Question: I've been having trouble implementing an algorithm to shift my textures given their positions and the cameras position. The first two pictures in the image explain what I'm trying to accomplish, but I can't figure out how to move them accordingly. I had created a program once upon a time that did this, but I've gone and lost it. Any ideas?
If it helps any, the Cameras/Viewports width and height are the same as the textures' width and height. The goal is the get them to shift positions, giving the illusion of an infinite plane. (With out having to draw an infinite plane, lol.)

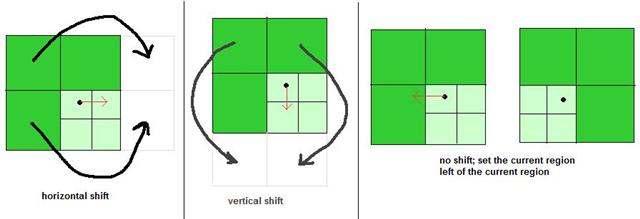
Answer: After a couple hours of trial and error, I finally figured out how to get the regions/textures/rectangles to move accordingly. For those who want the solution,
'''
if ((int)Math.Abs(region.X - camPos.X) > region.Width * 2)
{
region.X += region.Width * 2;
}
if (camPos.X < region.X - region.Width)
{
region.X -= region.Width * 2;
}
if ((int)Math.Abs(region.Y - camPos.Y) > region.Height * 2)
{
region.Y += region.Height * 2;
}
if (camPos.Y < region.Y - region.Height)
{
region.Y -= region.Height * 2;
}
'''
Where camPos is the camera position, and region is the region/texture/rectangle/whatever.
This code works for a 4 square region (2 regions by 2 regions). To change for more regions, simply change all the *2s to *3s or *4s for a 9 square region and 16 square region, respectively.